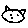
Label: cat